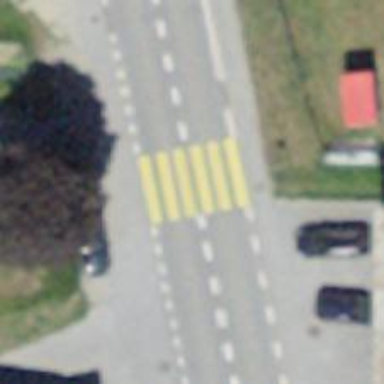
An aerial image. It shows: Uncontrolled zebra crossing on the road.